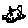
Label: cat